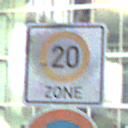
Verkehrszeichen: BeginnZone20
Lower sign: EingeschraenktesHalteverbot
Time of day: SunriseSunset
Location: Outdoor (Urban)
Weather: PartlyCloudy
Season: NotSpecified
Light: Natural